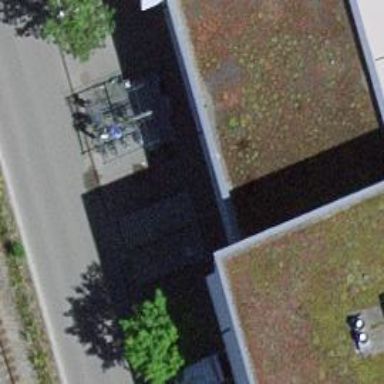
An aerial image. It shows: Bicycle parking facility.